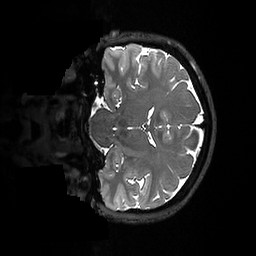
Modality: T2w
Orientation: coronal
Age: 31
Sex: female
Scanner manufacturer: ge
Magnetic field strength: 3 T
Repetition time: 3.202 s
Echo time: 0.06623 s